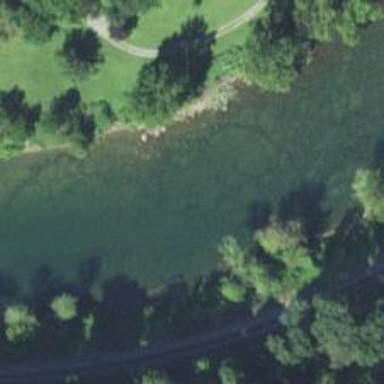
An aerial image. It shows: Beautiful river scene.